Question: Location of Peak (on x axis) in the following image is to be detected

If the image were vertical I would have applied CvMinMax to locate the peak. But since here it is horizontal I am facing difficulty. Is there a way I can use CvMinMax to locate this peak? (I do not want to rotate the image)
As the last option I have to search each column, which I do not want to do as this will be very expensive. Is there any optimised way to search such peaks?
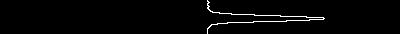
Answer: Here is a fast method:
1. Get the sum of all the columns at once using cv.Reduce. This gives us a vector of columns sums.
2. Threshold this vector so it is effectively binary.
3. Flip the image on the vertical axis.
4. Use cv.MinMaxLoc, which reports the location of the first minimum and the first maximum it finds from the left (as the image is binary it gives us the first non zero value).
5. Calculate the column position.
Here it is implemented in python, it should be very easy to convert to C as they are all builtin opencv functions.
'''
def find_left_max4(im):
sums = cv.CreateImage((im.width, 1), cv.IPL_DEPTH_32F, 1)
cv.Reduce(im, sums, dim=0, op=cv.CV_REDUCE_SUM)
cv.Threshold(sums, sums,200, 255, cv.CV_THRESH_BINARY)
cv.Flip(sums, flipMode=1)
return sums.width - cv.MinMaxLoc(sums)[3][0] - 1
im = cv.LoadImage('zfUHp.jpg',cv.CV_LOAD_IMAGE_GRAYSCALE)
print find_right_max4(im)
#Output:
324
'''
I don't think you're going to be able to beat this approach for speed. For my slow computer it clocks in at 54 us (ten times faster than my previous post).